Question:
this is the tab in my mobile app im wondering how to maximize the height of the image icon in the tab. is it possible to maximize that image or im doing it wrong im also open to make the image as back ground i tried making it but unfortunately for me the image stretch and it looks bad. tried a couple of tutorials like <URL>;' but it didnt change at all.
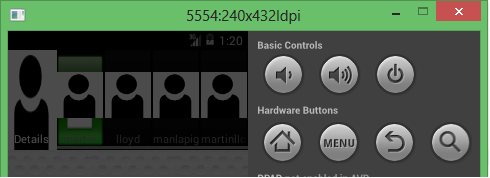
Answer: Did you try like this?
'''
tabHost.getTabWidget().getChildAt(0).setBackgroundResource(R.drawable.your_image);
tabHost.getTabWidget().getChildAt(1).setBackgroundResource(R.drawable.your_image);
..........................
'''